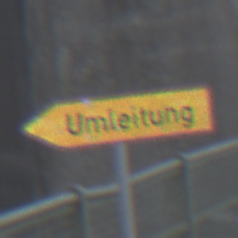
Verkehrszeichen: UmleitungswegweiserLinksweisend
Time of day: MorningAfternoon
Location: Outdoor (Suburban)
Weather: Overcast
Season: NotSpecified
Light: Natural